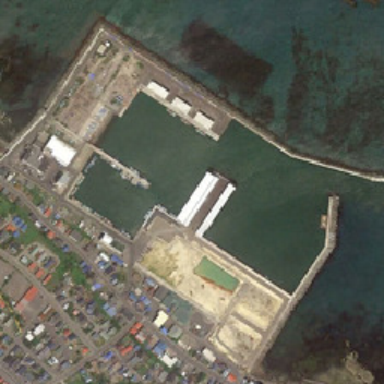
A regulated bem port .